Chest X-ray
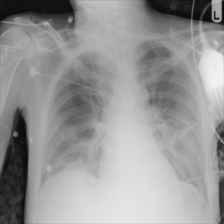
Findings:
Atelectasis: negative
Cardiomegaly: negative
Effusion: negative
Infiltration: positive
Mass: negative
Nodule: negative
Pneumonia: negative
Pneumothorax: negative
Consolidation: negative
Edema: positive
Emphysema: negative
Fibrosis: negative
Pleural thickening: negative
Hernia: negative